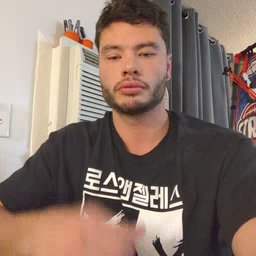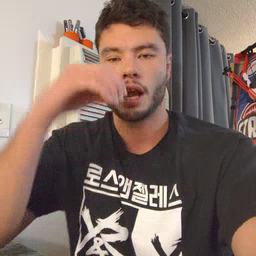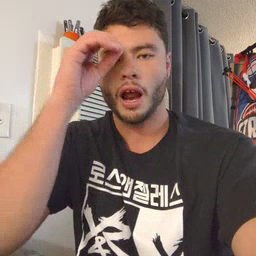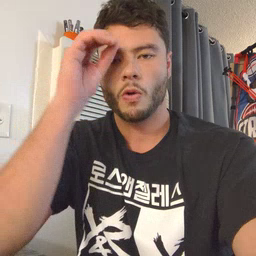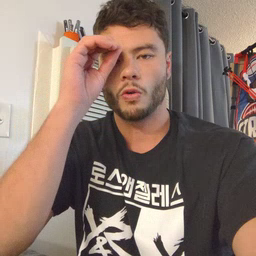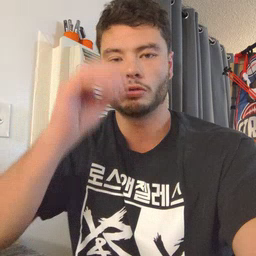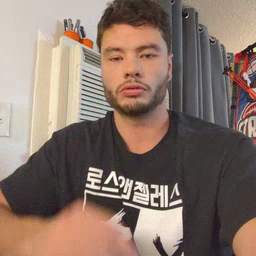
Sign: owl